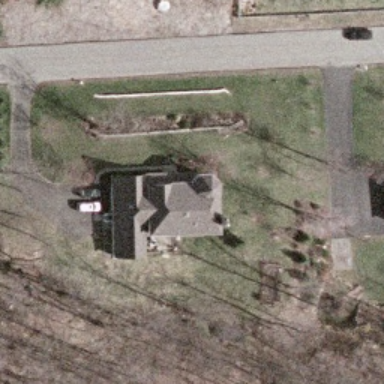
A villa with grey roofs is surrounded by trees and lawn in the sparse residential area .